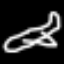
Label: airplane